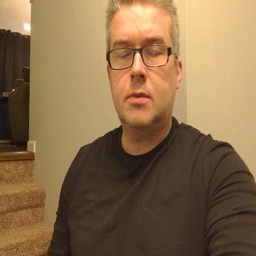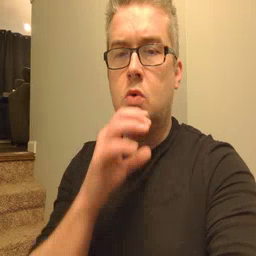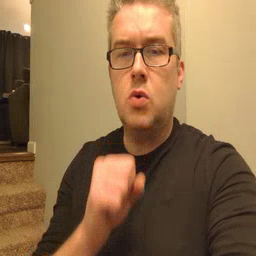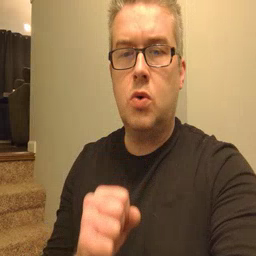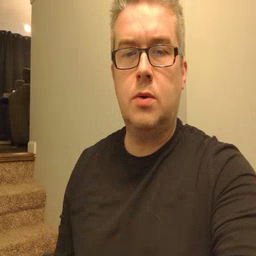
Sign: old